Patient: sex M, age 76
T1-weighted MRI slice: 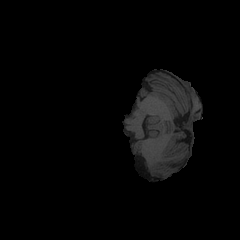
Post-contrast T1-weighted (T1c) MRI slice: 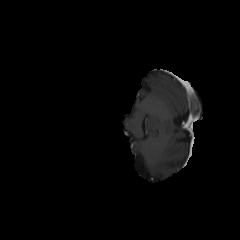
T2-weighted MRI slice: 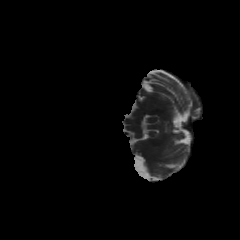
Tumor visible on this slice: no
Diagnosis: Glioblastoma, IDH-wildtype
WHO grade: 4